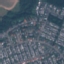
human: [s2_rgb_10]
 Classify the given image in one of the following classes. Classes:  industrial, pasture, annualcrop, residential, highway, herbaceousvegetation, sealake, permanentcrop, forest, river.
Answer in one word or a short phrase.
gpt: Residential